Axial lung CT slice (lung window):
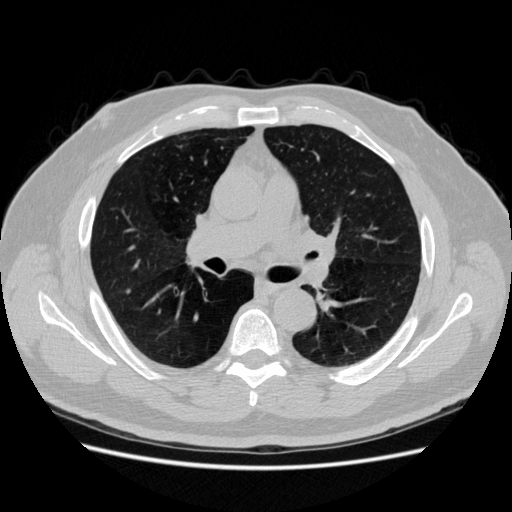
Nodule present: yes
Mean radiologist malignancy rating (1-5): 2